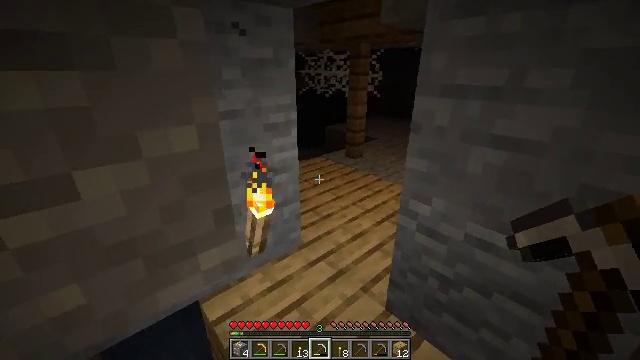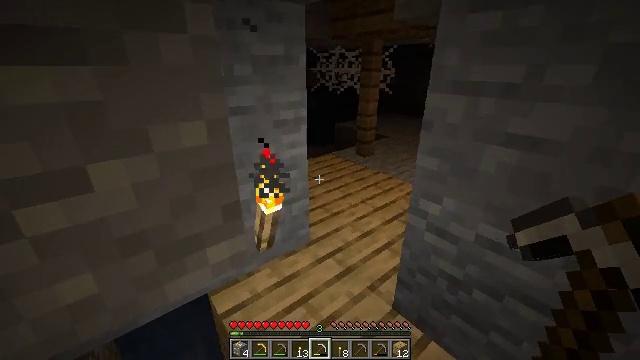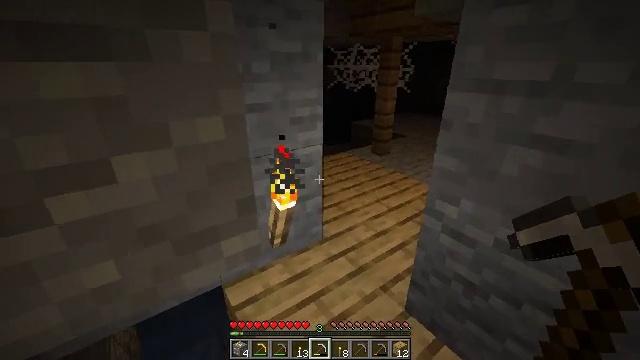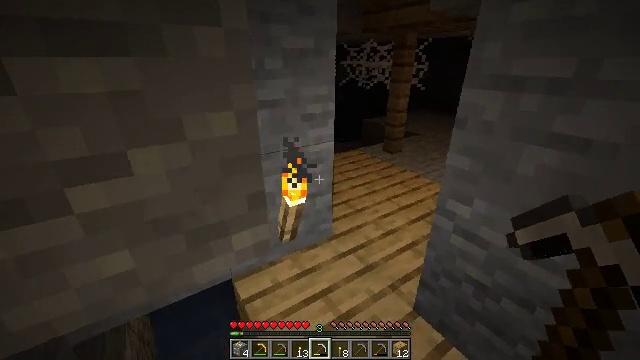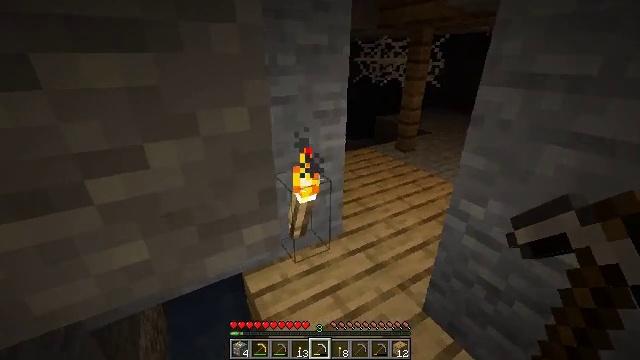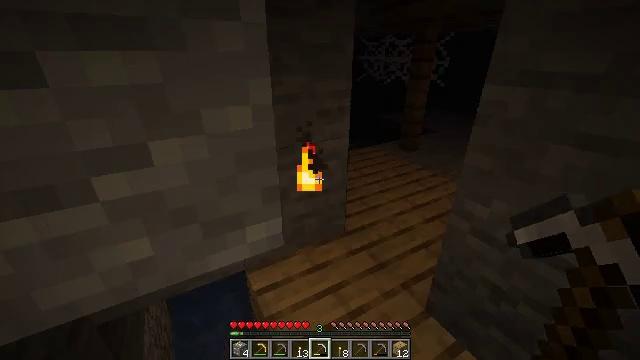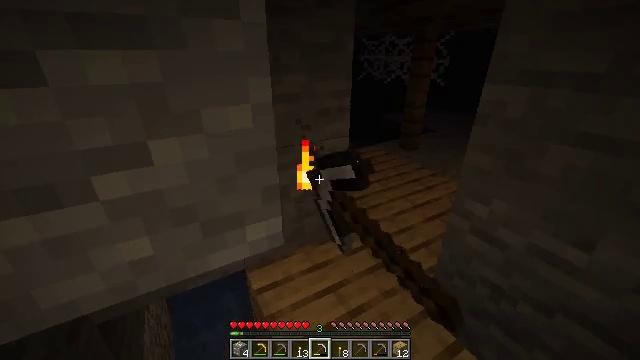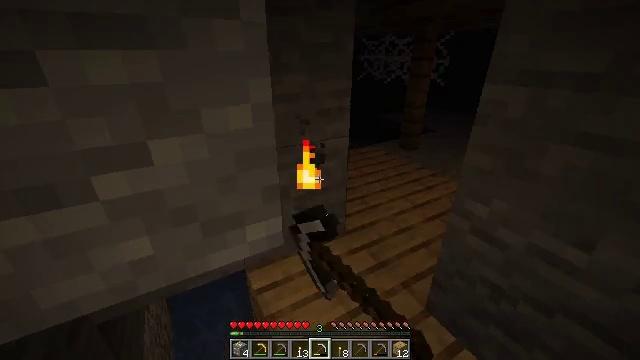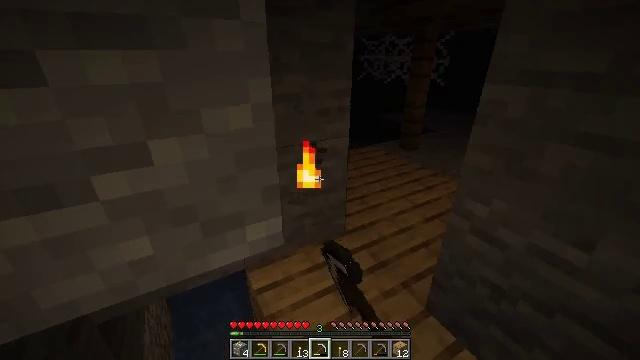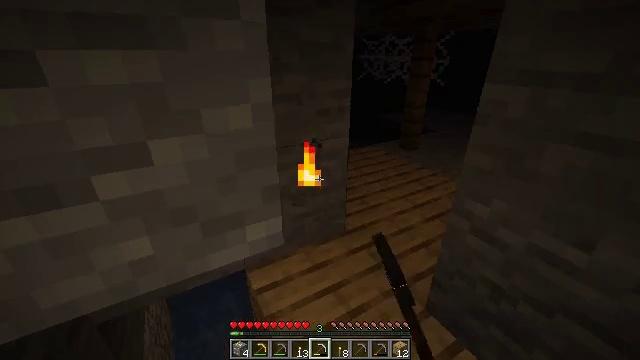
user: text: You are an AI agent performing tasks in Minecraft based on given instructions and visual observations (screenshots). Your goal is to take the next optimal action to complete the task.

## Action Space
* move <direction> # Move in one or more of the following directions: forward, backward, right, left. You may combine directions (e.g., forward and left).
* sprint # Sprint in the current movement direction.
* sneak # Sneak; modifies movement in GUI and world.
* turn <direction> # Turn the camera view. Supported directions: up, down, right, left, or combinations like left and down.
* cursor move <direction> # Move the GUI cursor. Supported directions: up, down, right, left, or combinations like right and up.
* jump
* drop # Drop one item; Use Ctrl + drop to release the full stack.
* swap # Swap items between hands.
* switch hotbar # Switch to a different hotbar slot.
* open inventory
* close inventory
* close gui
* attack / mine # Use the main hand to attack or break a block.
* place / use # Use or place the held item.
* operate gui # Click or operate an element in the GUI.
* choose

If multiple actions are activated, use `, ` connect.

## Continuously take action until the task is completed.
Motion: motion action
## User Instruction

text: Mine the wall torch to remove it.
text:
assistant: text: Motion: turn left
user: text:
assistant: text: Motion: turn left
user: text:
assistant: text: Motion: turn left
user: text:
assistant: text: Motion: turn left
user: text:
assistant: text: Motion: attack / mine
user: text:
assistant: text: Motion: attack / mine
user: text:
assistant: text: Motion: attack / mine
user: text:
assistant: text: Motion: attack / mine
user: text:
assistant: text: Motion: no_op
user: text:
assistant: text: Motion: no_op